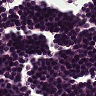
Metastatic tissue present: no